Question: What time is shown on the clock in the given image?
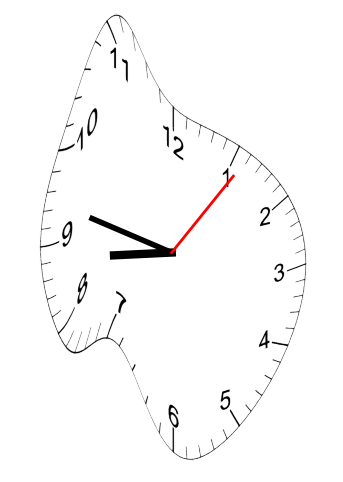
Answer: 08:47:06